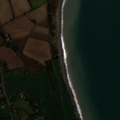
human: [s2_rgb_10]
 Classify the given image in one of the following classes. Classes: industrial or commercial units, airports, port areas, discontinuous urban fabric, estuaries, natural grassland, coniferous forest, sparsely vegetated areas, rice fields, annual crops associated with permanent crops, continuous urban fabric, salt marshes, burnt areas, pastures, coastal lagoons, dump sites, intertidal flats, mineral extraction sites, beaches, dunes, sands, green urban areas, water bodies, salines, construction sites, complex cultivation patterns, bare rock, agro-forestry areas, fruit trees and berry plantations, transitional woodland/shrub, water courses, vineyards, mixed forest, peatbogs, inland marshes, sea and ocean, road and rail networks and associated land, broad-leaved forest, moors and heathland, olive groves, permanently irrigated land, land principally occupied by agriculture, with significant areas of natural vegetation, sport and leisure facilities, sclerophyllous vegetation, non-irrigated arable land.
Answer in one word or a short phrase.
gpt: discontinuous urban fabric, non-irrigated arable land, pastures, beaches, dunes, sands, sea and ocean